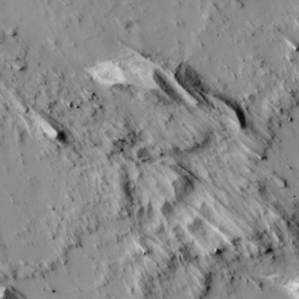
Label: non_frost